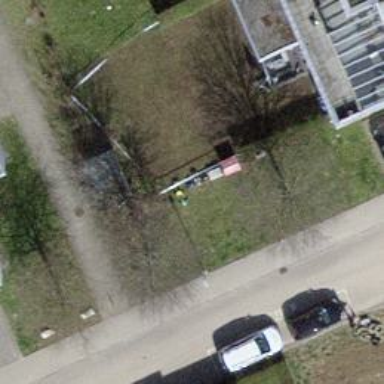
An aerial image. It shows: Bicycle parking shed.